Interaction volume radius: 10 \u00c5
Interaction volume height: 15 \u00c5
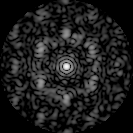
Disorder parameter: 0.6869